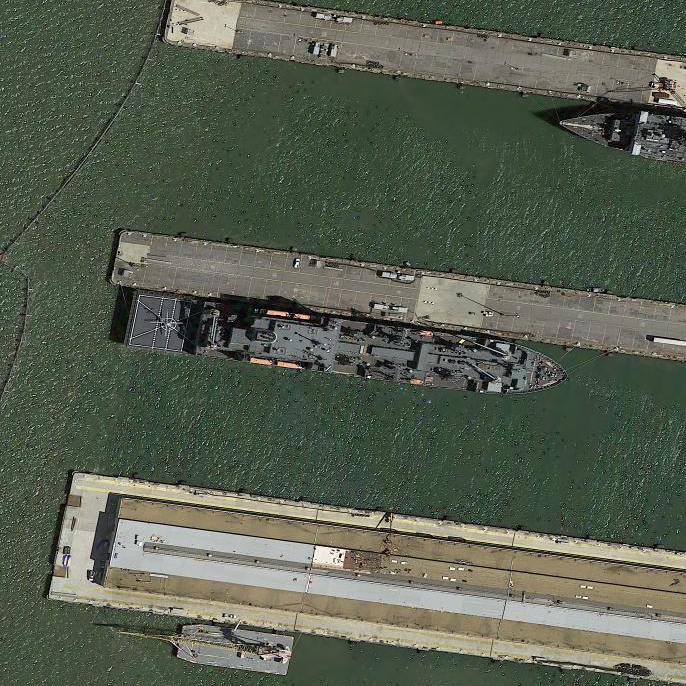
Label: Crane_ship